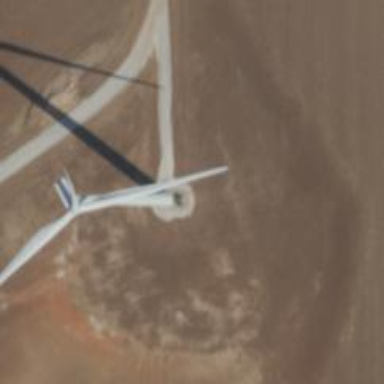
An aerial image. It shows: Wind generator powered by horizontal-axis wind turbine.